Aerial crown-view tile of a tropical tree (Barro Colorado Island, Panama), acquired 20241014:
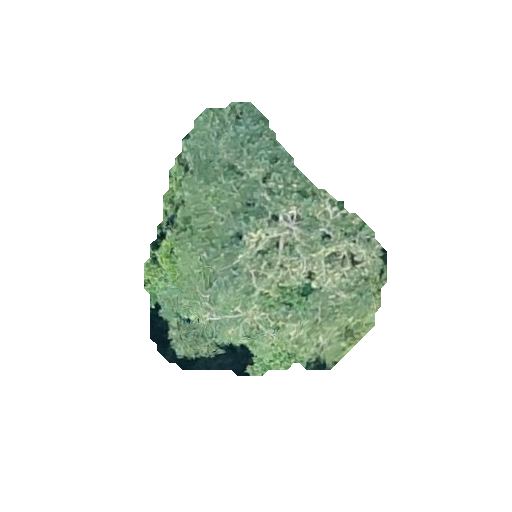
Species: Jacaranda copaia
GBIF accepted scientific name: Jacaranda copaia
Crown area: 71.537 m²